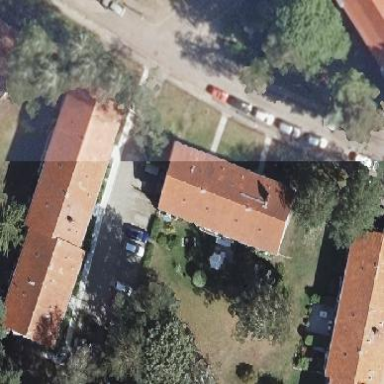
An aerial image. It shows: View of apartment building.